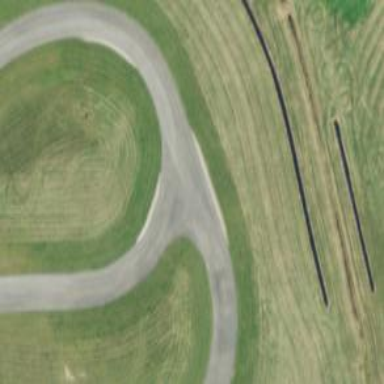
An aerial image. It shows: Raceway road.